You are looking at raw rotor-rig vibration samples arranged as a grayscale image. Based on the visible evidence, which rotor condition applies: normal, misalignment, unbalance, looseness?
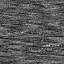
Answer: normal